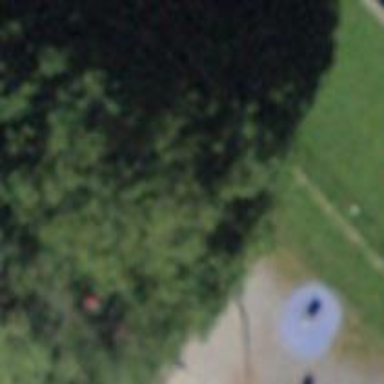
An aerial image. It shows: Picnic table located in leisure land area.